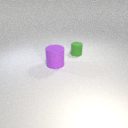
small green rubber cylinder to the right of large purple rubber cylinder